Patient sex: F
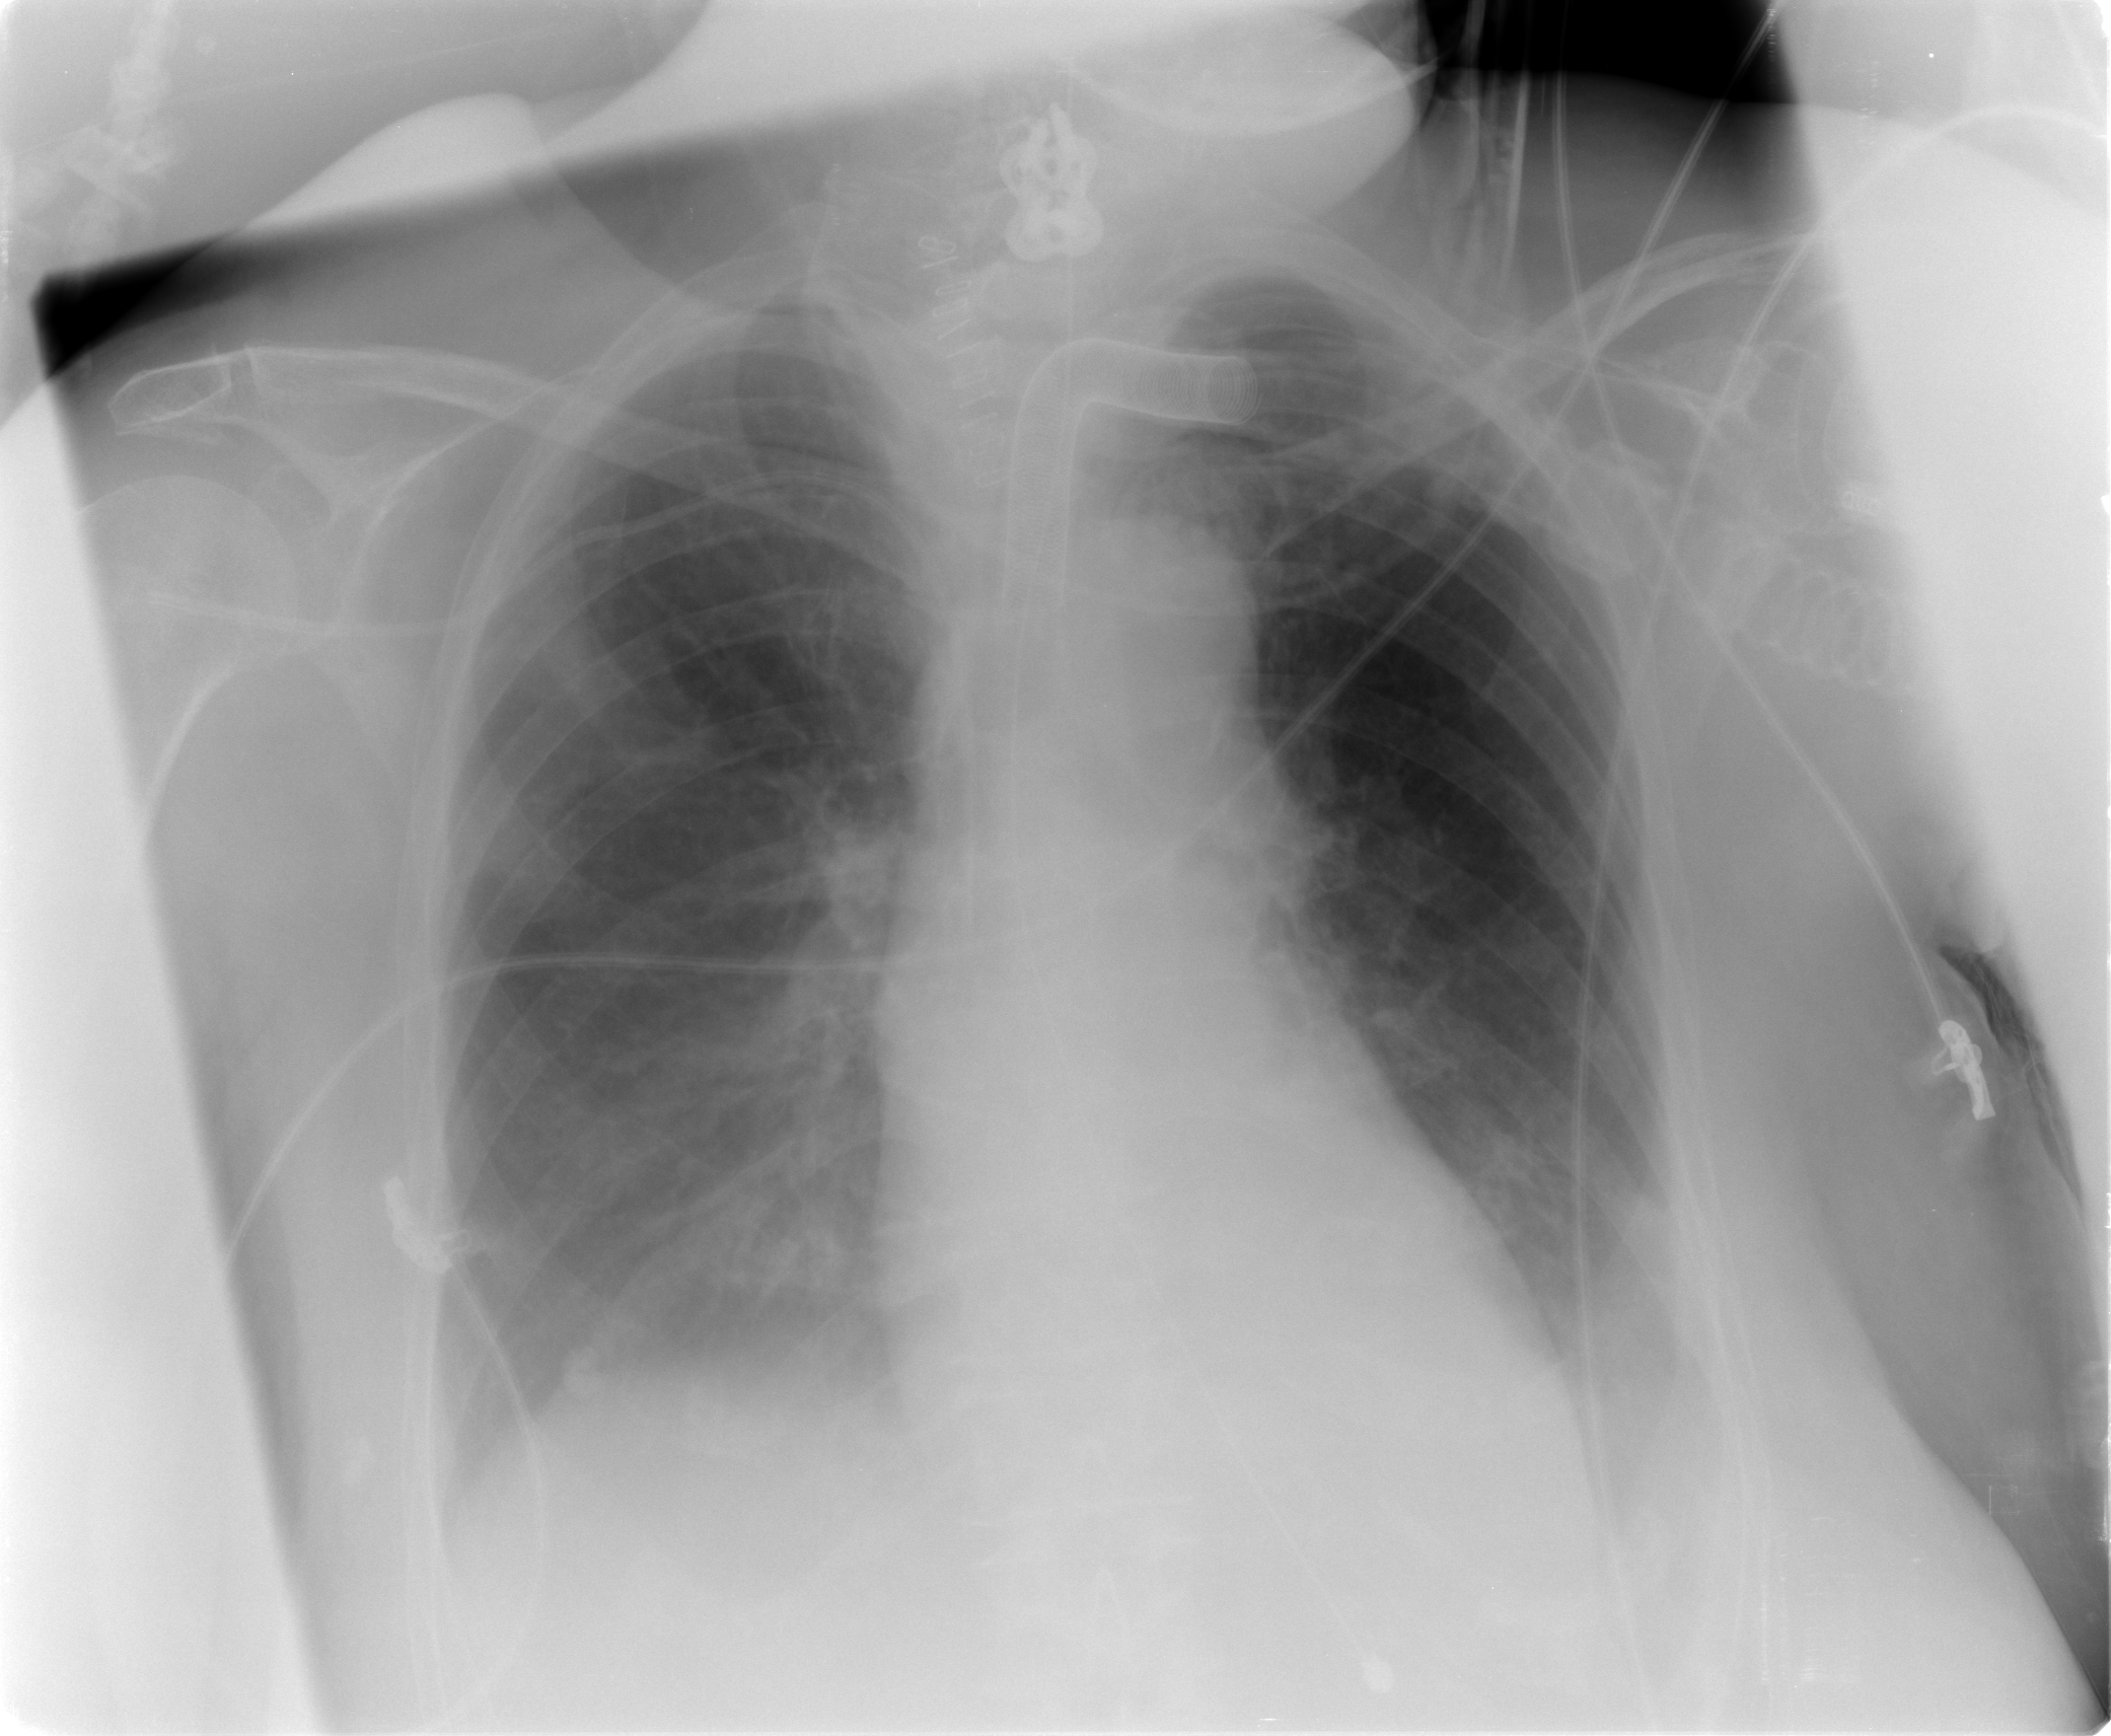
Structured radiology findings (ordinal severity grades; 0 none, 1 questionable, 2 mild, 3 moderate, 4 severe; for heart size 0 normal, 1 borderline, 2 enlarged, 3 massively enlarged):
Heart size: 0
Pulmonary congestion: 2
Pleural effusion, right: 2
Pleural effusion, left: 2
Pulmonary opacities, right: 0
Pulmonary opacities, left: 0
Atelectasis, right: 2
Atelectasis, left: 2